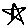
Label: star